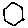
Label: hexagon